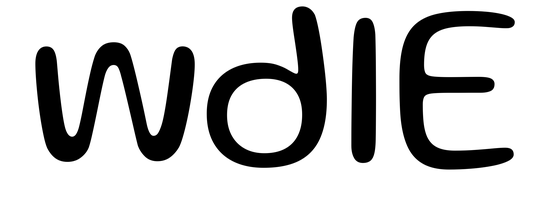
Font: Gluten_Light